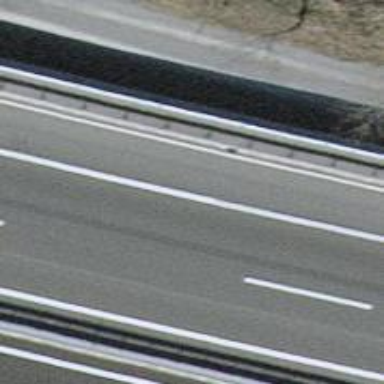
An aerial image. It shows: Asphalt motorway.